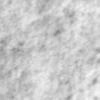
Label: no_change